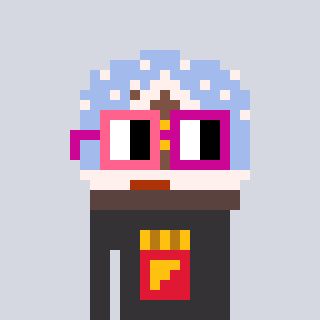
a pixel art character with square pink and red glasses, a snow globe-shaped head and a grayscale-colored body on a cool background